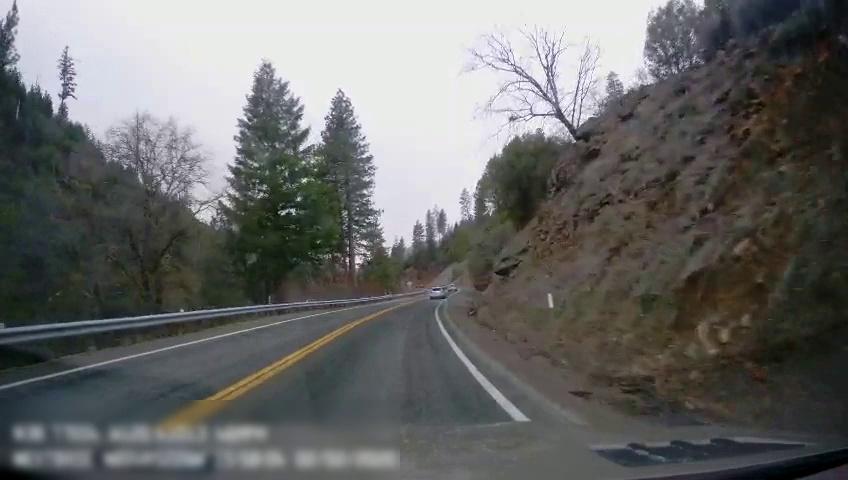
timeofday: Day
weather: Cloudy
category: Drivable Space
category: Vehicles | Car
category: Vehicles | SUV
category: Lanes | Current Lane
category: Lanes | Current Lane
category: Lanes | Opposite Lane